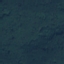
Label: Forest